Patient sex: M
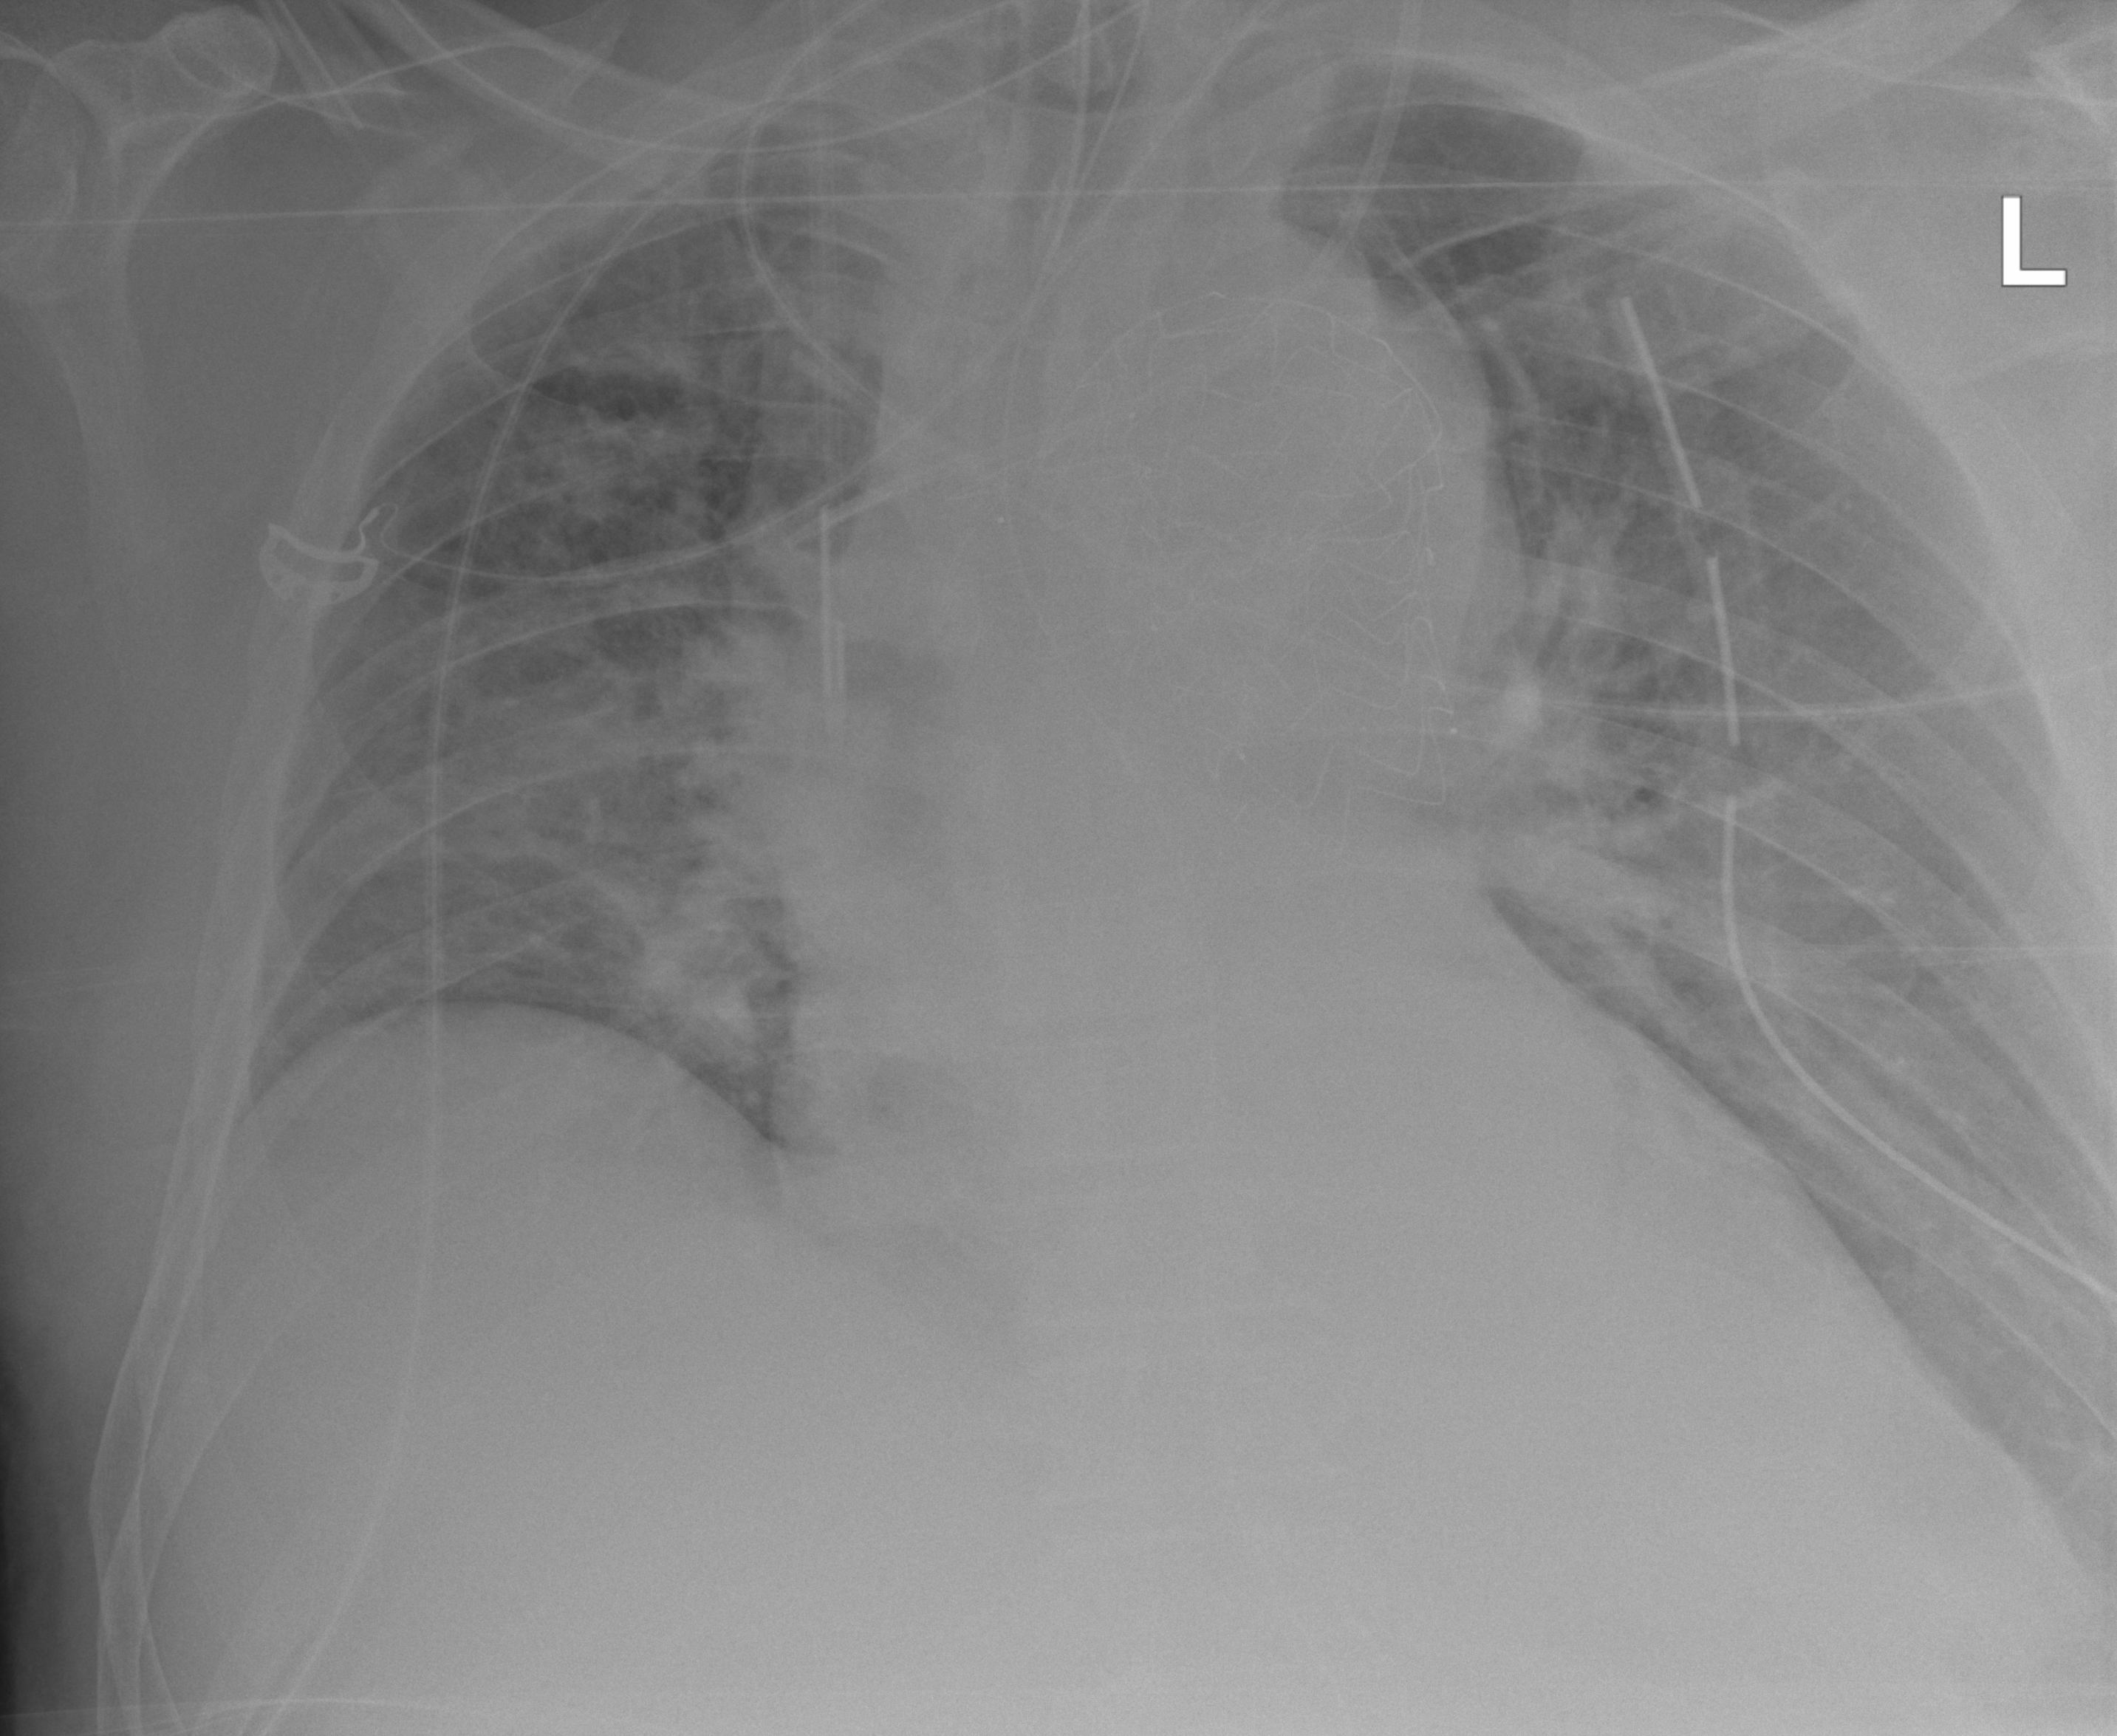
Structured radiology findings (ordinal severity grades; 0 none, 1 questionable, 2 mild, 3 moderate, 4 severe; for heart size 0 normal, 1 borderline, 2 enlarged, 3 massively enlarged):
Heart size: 2
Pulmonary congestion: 2
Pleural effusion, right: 0
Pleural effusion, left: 0
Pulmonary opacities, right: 0
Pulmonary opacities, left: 0
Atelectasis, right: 2
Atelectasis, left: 0